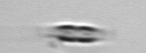
Label: pennate